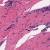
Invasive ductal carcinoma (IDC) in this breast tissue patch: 0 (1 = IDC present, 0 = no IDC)